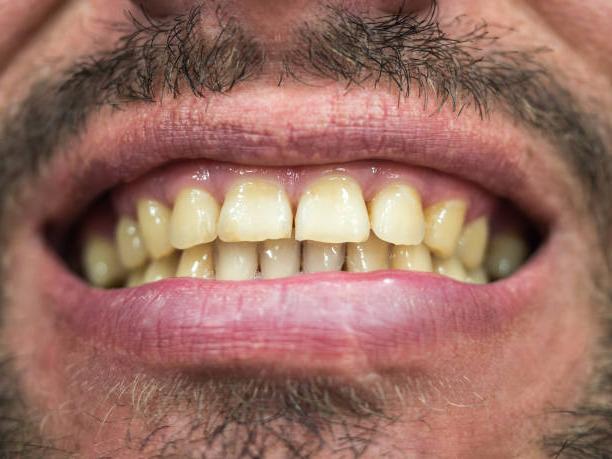
Condition: Calculus